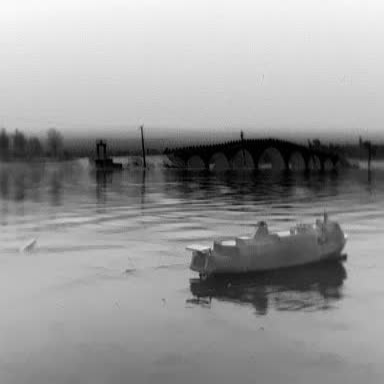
There is a container_ship in the infrared image.